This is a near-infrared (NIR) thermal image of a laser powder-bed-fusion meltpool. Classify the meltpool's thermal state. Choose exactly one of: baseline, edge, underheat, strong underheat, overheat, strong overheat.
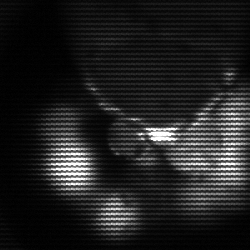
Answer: edge